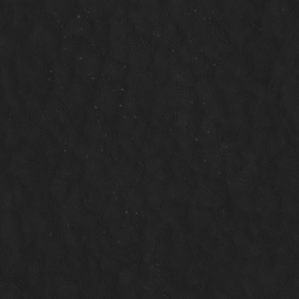
Label: non_frost